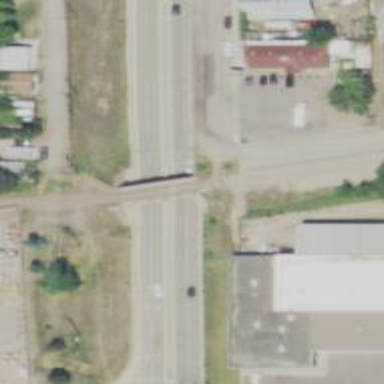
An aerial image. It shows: Service road that includes bridge.